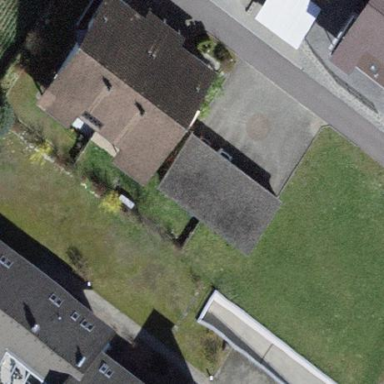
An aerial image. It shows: Garage.